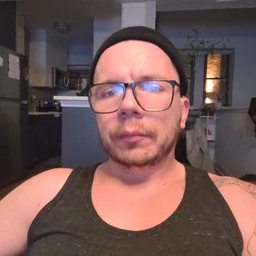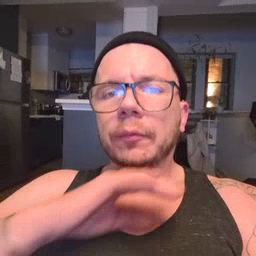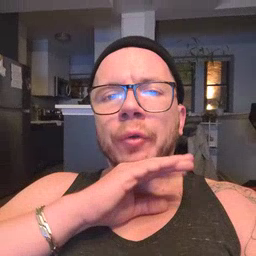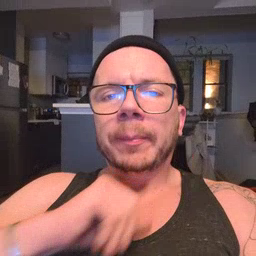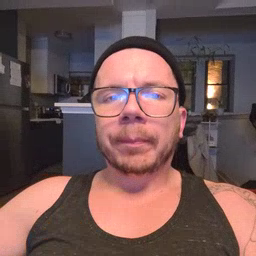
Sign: dirty